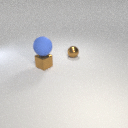
large blue rubber sphere above small brown metal cube